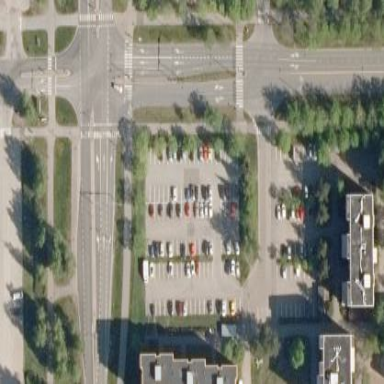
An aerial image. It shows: Parking area with surface.